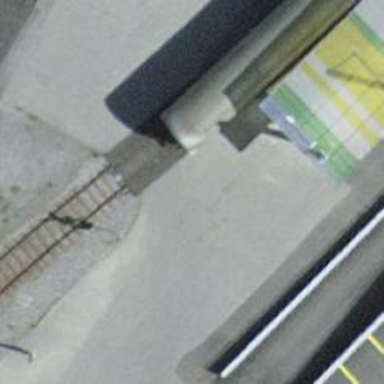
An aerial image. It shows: Railway level crossing.